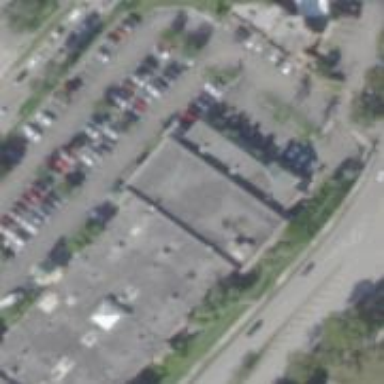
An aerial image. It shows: Pharmacy providing healthcare services.